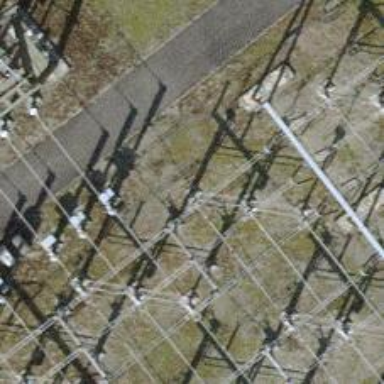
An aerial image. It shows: Power line carrying busbar.